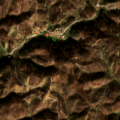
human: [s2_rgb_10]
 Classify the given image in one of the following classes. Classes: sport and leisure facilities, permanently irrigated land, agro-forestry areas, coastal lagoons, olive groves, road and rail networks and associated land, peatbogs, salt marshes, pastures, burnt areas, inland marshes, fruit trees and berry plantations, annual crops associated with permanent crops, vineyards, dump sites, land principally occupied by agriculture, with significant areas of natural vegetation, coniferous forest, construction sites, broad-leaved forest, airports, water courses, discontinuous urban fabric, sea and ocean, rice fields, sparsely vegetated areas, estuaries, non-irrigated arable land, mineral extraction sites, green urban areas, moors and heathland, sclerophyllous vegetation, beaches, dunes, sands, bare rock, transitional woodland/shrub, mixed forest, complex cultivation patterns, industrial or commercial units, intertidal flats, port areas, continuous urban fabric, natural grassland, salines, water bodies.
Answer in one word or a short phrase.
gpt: land principally occupied by agriculture, with significant areas of natural vegetation, broad-leaved forest, coniferous forest, mixed forest, transitional woodland/shrub